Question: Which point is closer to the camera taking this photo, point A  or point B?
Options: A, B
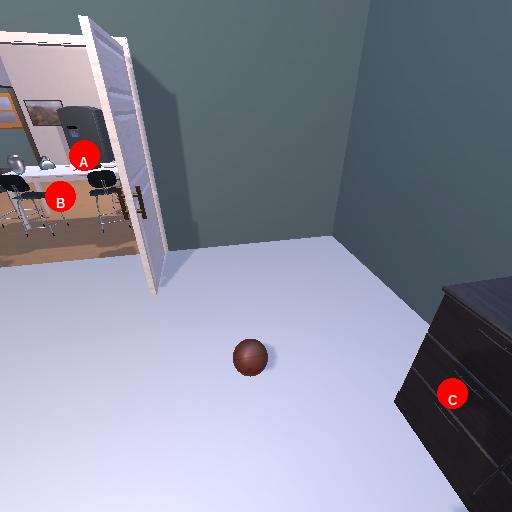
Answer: A